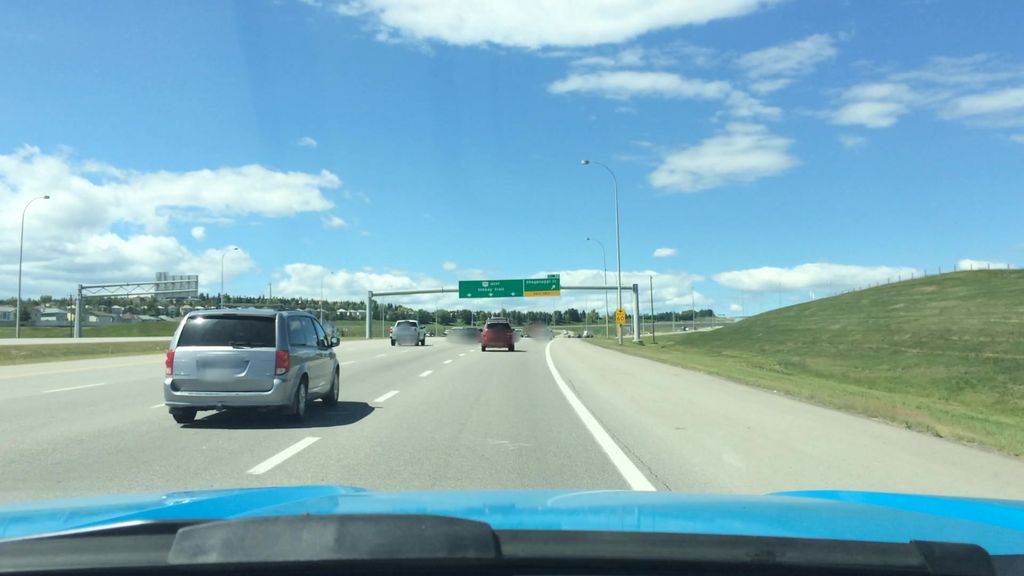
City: calgary